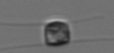
Label: Chaetoceros_similis